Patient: sex F, age 19
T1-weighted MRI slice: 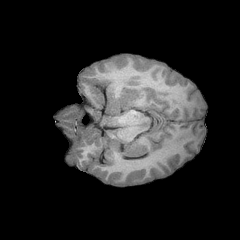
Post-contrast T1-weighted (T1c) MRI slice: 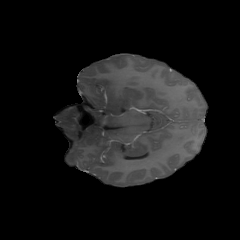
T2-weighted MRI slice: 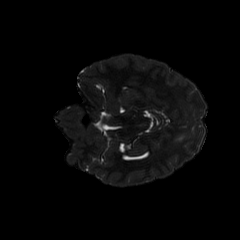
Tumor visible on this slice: no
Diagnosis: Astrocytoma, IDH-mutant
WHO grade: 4